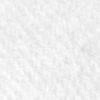
Label: no_change